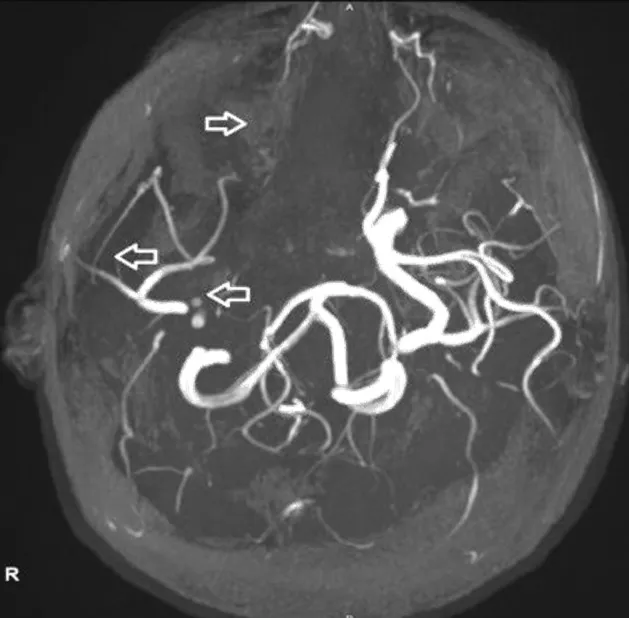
The MRA image displays occlusion of the right anterior cerebral and middle cerebral arteries (indicated by arrows) resulting from the complete blockage of the intracranial supra-clinoid segment of the right internal carotid artery (ICA).
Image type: radiology (mri)